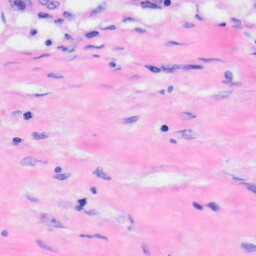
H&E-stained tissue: Liver